Field crop: maize
Growth stage: 2
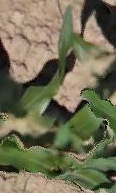
Species: maize